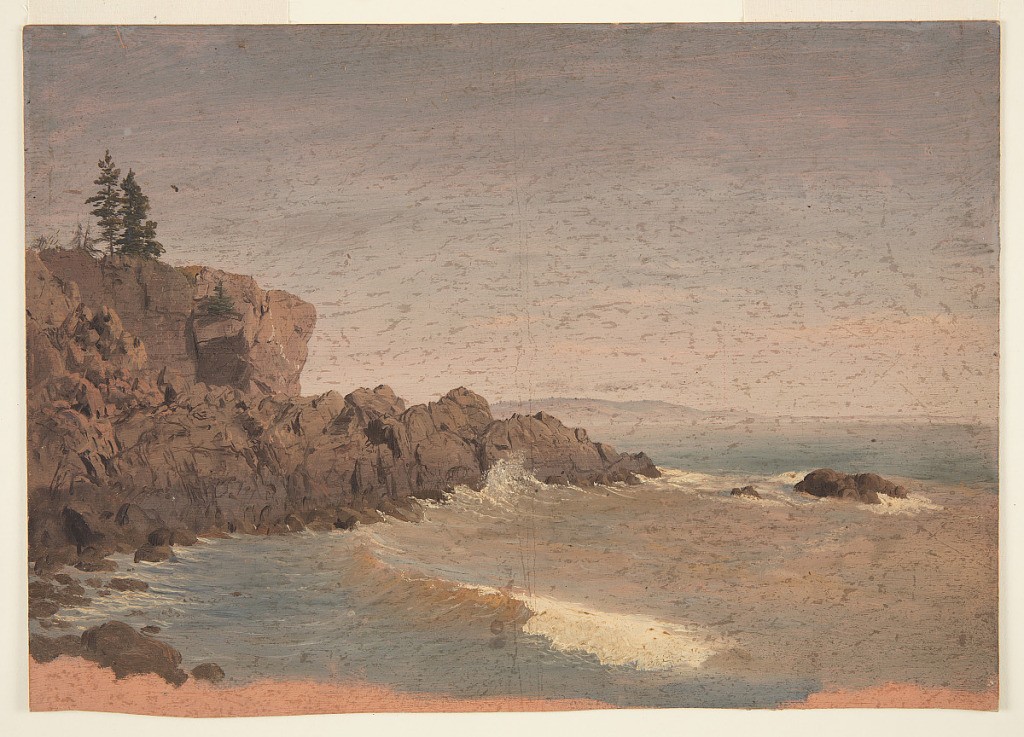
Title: Schoodic Point from Mt. Desert Island, Maine
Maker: Frederic Edwin Church, American, 1826–1900
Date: probably July–September 1850
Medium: Oil an graphite on cardboard
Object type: drawing
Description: Landscape sketch showing a view of Schoodic Point from the east coast of Mt. Desert Island in Maine, possibly near Schooner Head. In the foreground, one wave arches through a small cove and begins to break into whitewater at lower center. At lower left, small stones curve around the coastline and lead to rocky point with craggy cliffs that extend into the scene at center left. Two confier trees surmount the cliff. Across the body of water in the middle distance--known as the Mt. Desert Narrows--the rollings hills of Schoodic Point are visible in the background through a hazy atmosphere. Above, some wispy clouds hang in an otherwise open sky. The brick-colored ground is visible along the lower margin.